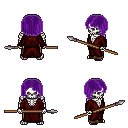
a pixel art fantasy rpg character, male body template, skeleton, red robe, robe skirt, purple pageboy hairstyle, spear, four views (front, back, left, right), 2x2 character sprite sheet, small pixel art, hard edges, no anti-aliasing